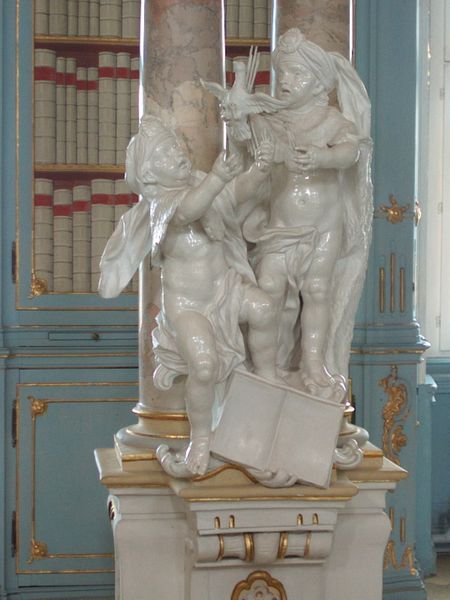
Titel: Figuren im Bibliothekssaal von Bad Schussenried
Künstler: Fidelis Sporer
Standort: Bad Schussenried, St. Magnus und Maria (EU - D - BW)
Schlagwörter: blau, nackt, vogel, weiß, hut, marmor, männer, schwarz, säule, säulen, türkis, rot, tuch, ornament, barock, sockel, stehen, stein, taube, gold, mantel, tücher, kind, rokoko, engel, skulptur, statue, hellblau, kopfbedeckung, bücher, schrank, jungen, knaben, glanz, festhalten, stuck, bauch, plastik, podest, junge, bauchnabel, foto, buch, porzellan, barfuß, bibliothek, gesandte, verhüllt, turban, glasur, boten, hug, kanben, tuban, raube, bauchj, bücherregel, foge